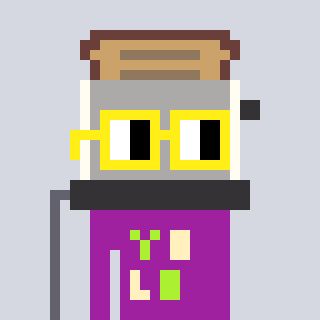
a pixel art character with square yellow glasses, a toaster-shaped head and a magenta-colored body on a cool background